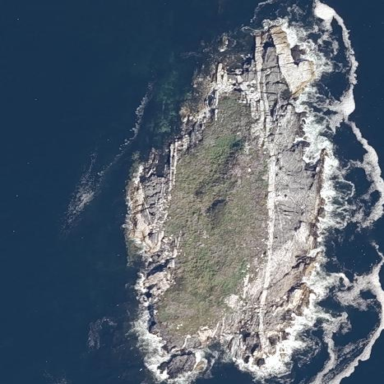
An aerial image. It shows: Island with natural coastline.